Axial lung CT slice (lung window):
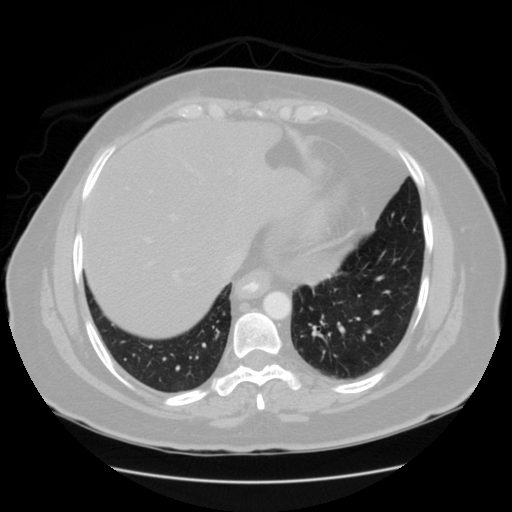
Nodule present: no